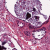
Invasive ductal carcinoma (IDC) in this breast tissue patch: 0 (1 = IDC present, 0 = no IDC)